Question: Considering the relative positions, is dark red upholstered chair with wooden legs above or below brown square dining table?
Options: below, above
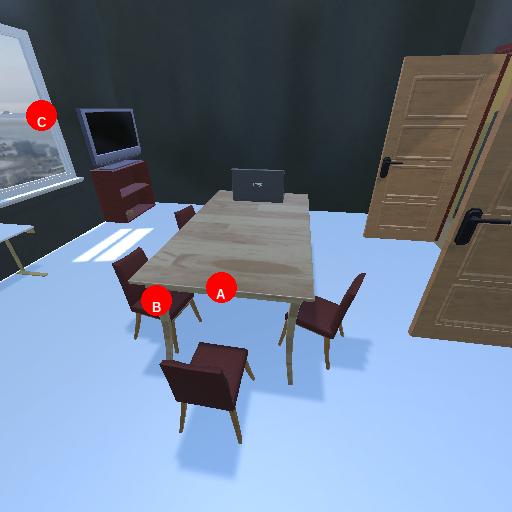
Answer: below